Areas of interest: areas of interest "Lianyungang Children's Activities Center"
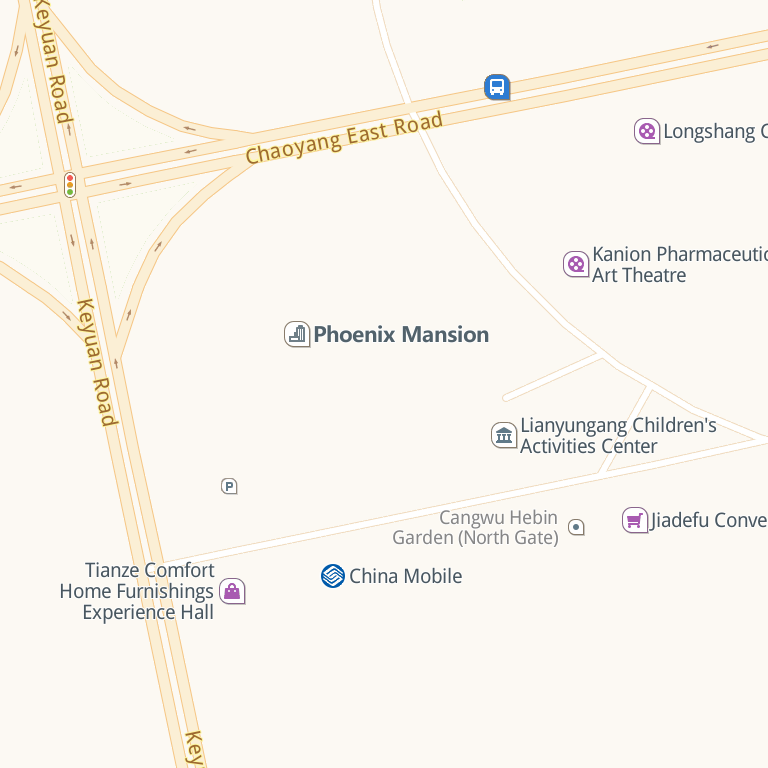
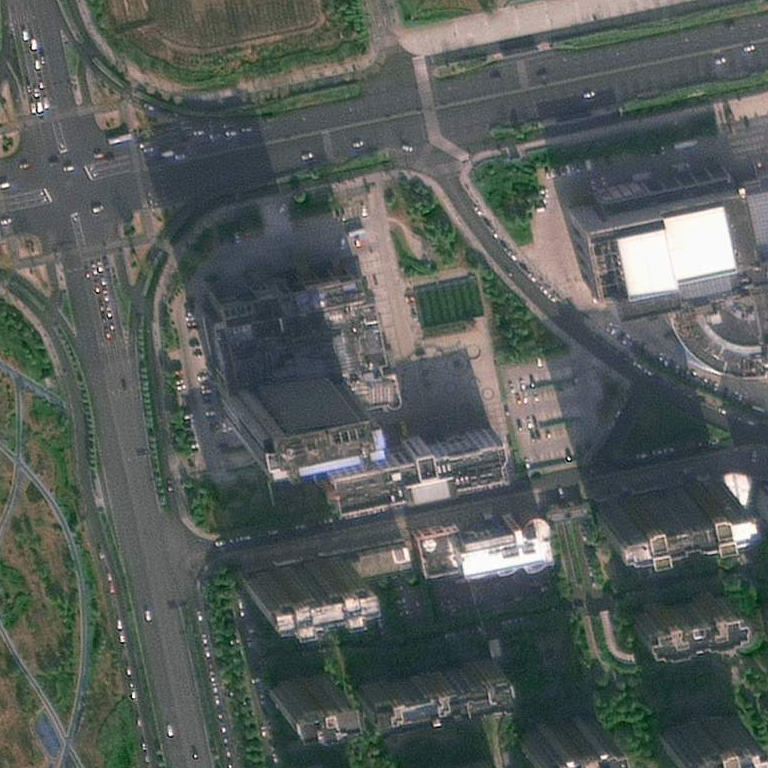